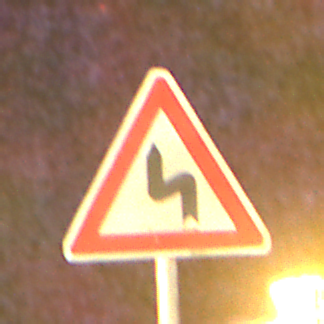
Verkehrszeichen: DoppelkurveZunaechstLinks
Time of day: Night
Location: Outdoor (Suburban)
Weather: Clear
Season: NotSpecified
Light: Artificial